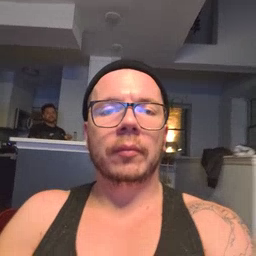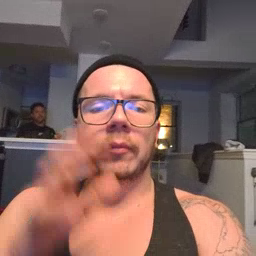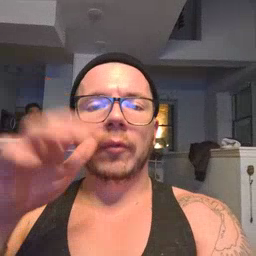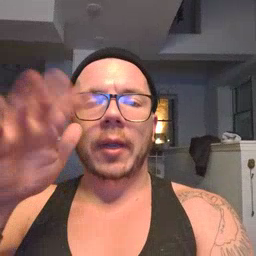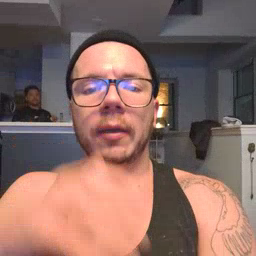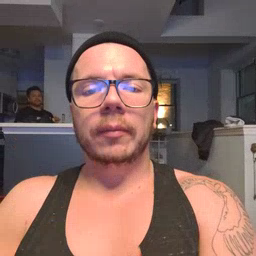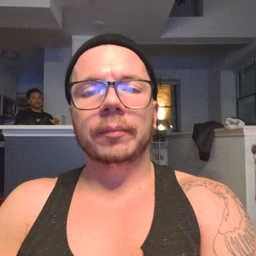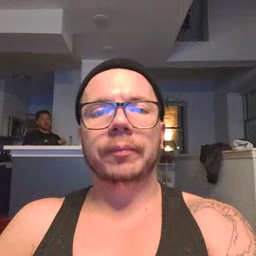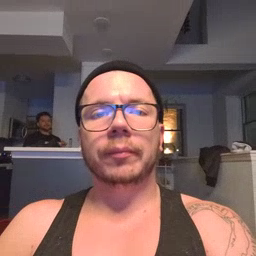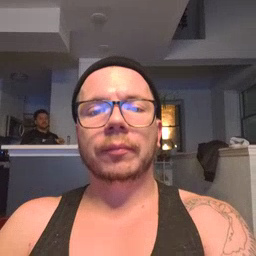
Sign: rain